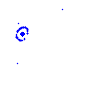
Particle: pion